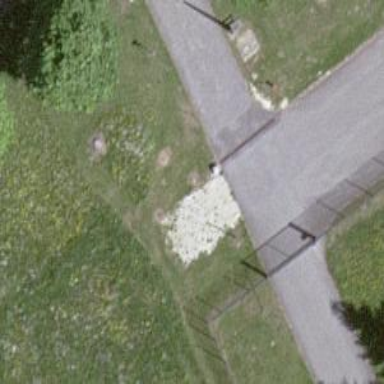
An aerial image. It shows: Lift gate barrier.